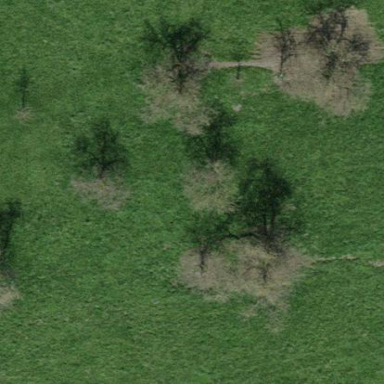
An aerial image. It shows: Orchard.